Question: I appologize if I'm not using the correct terminology, here's the image of what I'm trying to duplicate:

When you hover over a link you get a little url preview pop up in the bottom corner of your browser.
I implemented some modals on my website, and whenever you hover over the links this little bottom url previewer doesn't fire.
Is there anyway to fake that url preview when you hover over something that's not an actual link? I want my users to know that they can click these things beyond the pointer cursor.
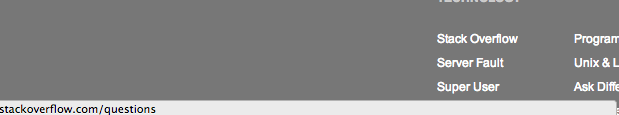
Answer: The "status bar" will only appear when hovering over '<a>' tags that have an 'href' attribute on them. Adding the 'href' attribute will make the status bar appear.
If you are using JavaScript to bind an 'onclick' event to the link, just simply use 'e.preventDefault()' to stop the browser from following the link.